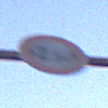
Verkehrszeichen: TatsaechlicheBreite2Komma3
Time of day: SunriseSunset
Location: Outdoor (Nature)
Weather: Clear
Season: NotSpecified
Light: Natural